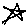
Label: star